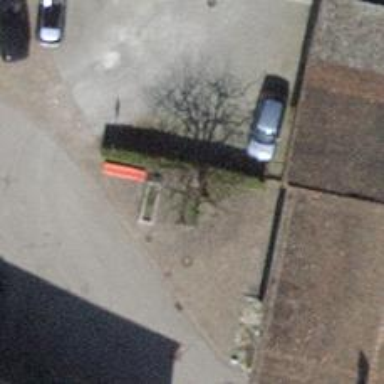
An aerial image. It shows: Fountain.